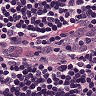
Metastatic tissue present: no